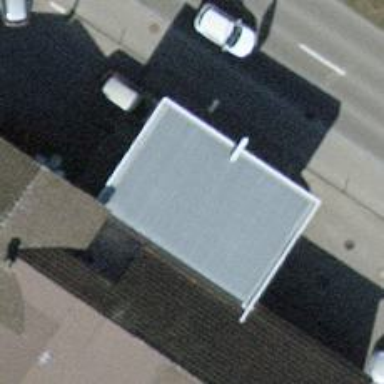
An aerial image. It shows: Fuel station.